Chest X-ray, PA view. Patient: 60 years old, sex M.
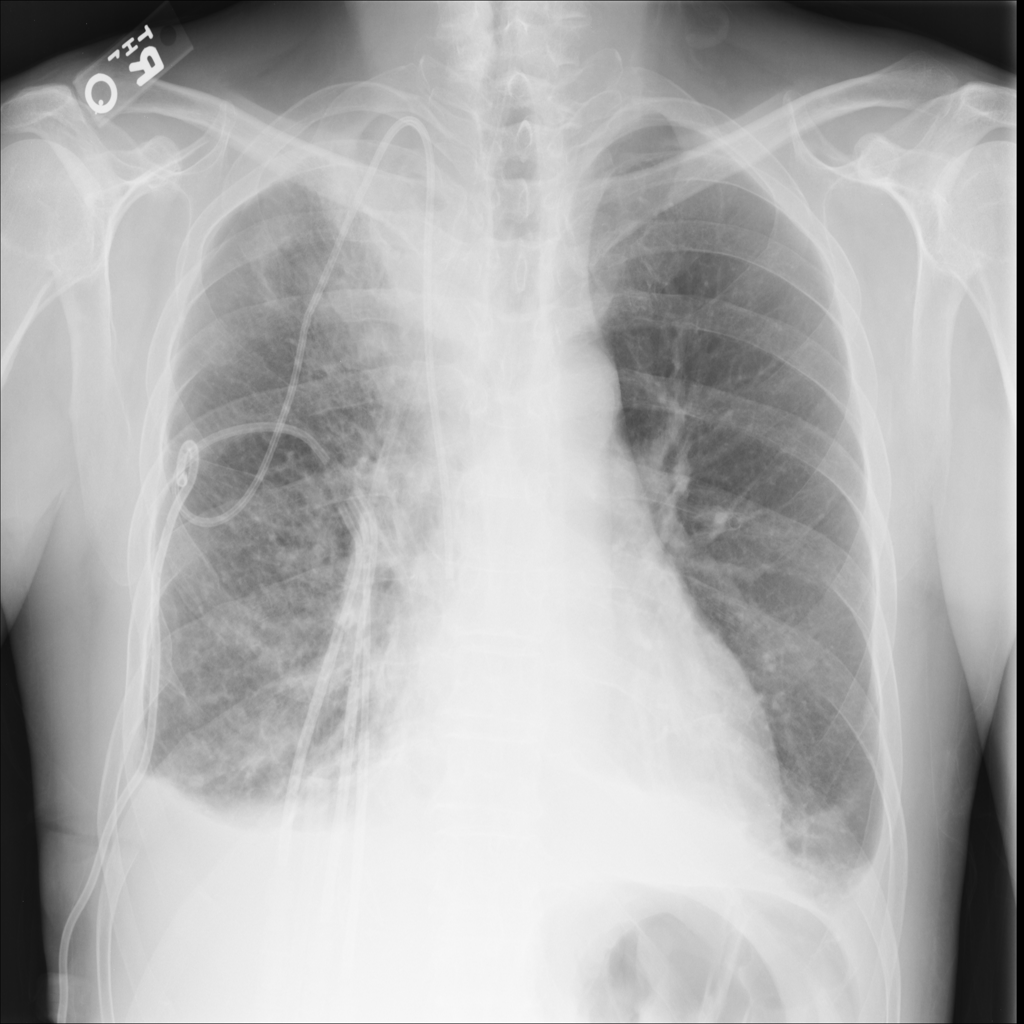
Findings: Effusion, Infiltration, Mass, Pneumothorax